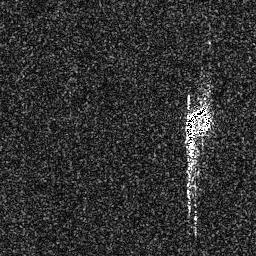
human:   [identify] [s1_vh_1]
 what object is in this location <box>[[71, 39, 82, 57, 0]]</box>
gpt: <ref>1 medium ship at the right</ref>